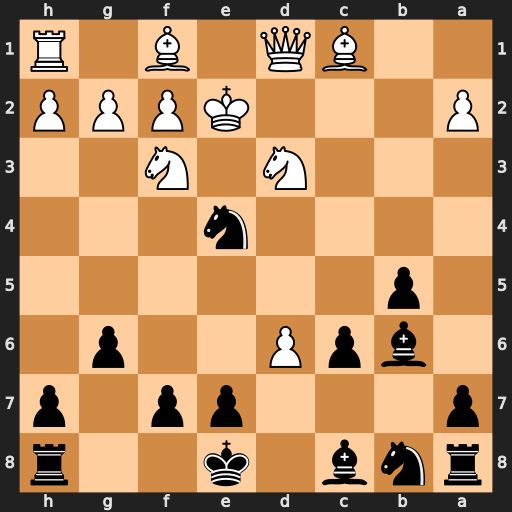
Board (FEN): rnb1k2r/p3pp1p/1bpP2p1/1p6/4n3/3N1N2/P3KPPP/2BQ1B1R
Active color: b
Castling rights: kq
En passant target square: -
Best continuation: Nc3+ Kd2 Nxd1